Question: I have first manually created a 'DataSet' in my project name 'recvd.xsd' having corresponding 'recvd.xss'. On my button click event i have done the following coding.
'''
try
{
DataSet recvd_REPORT = new DataSet();
DataTable REPORT = new DataTable();
String dd_webCofig = ConfigurationManager.ConnectionStrings["server2"].ConnectionString;
OdbcConnection ddlistconn = new OdbcConnection(dd_webCofig);
ddlistconn.Open();
REPORT = recvd_REPORT.Tables["REPORT"];
DataColumn myDataColumn = new DataColumn();
myDataColumn.DataType = typeof(System.Int32);
myDataColumn.ColumnName = "RECEIVED";
myDataColumn.ReadOnly = false;
myDataColumn.Unique = false;
// Add the Column to the DataColumnCollection.
REPORT.Columns.Add(myDataColumn);
string query = "SELECT case_no as "RECEIVED" from dcpanaji.Civil_t where dt_regis > '" + txtStartDate.Text + "' AND dt_regis < '" + txtEndDate.Text + "' AND court_no = " + DropDownList1.SelectedItem + "";
Response.Write(query);
OdbcCommand cmd = new OdbcCommand(query, ddlistconn);
OdbcDataReader loginMyReader = cmd.ExecuteReader();
OdbcDataAdapter adptr = new OdbcDataAdapter(query, ddlistconn);
adptr.Fill(REPORT);
ddlistconn.Close();
}
catch (Exception ex)
{
Response.Write(ex.Message);
}
'''
I am getting the error as
> Object reference not set to an instance of an object.
If i remove 'as "RECEIVED"' from my SQL query and simply execute my SQL query than the result of my query is as follows (varies depending on user input)
'200200000452011' ......, n numbers of 12 digit number.
Please help me to remove the error as to why am i not able to bind to DataTable.
I am getting the error before 'Response.Write(query);' is executed, why is that problem?
I removed the try catch block and now i get the error as

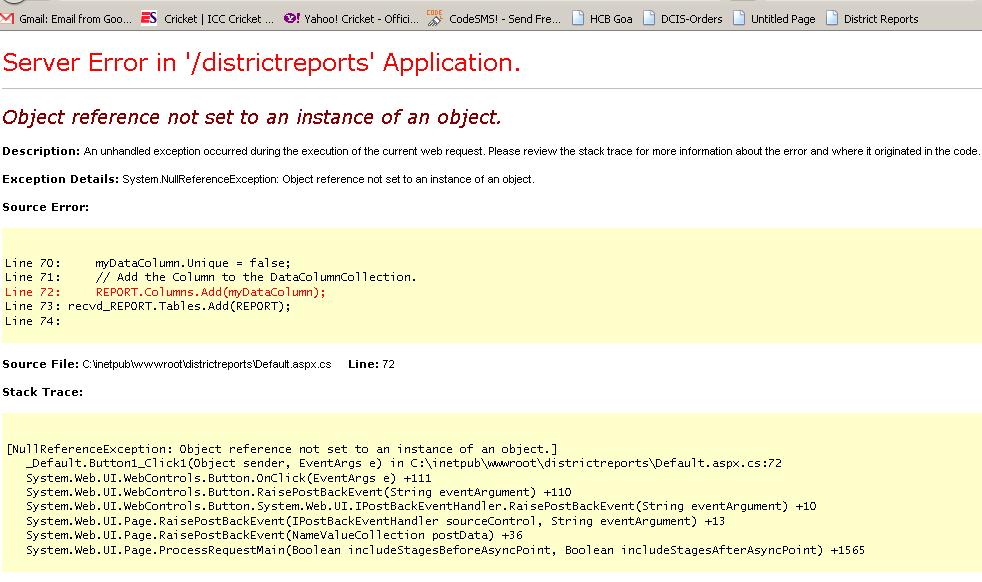
Answer: try
'''
SELECT case_no as 'RECEIVED' ...
'''
or just
'''
SELECT case_no as RECEIVED ...
'''
---
Anyway the correct DataSet filling code should look like this:
'''
DataSet ds = new DataSet();
using (OdbcConnection connection = new OdbcConnection(connectionString))
using (OdbcCommand command = new OdbcCommand(sqlQuery, connection)
using (OdbcDataAdapter adapter = new OdbcDataAdapter(command)
{
adapter.Fill(ds);
}
'''